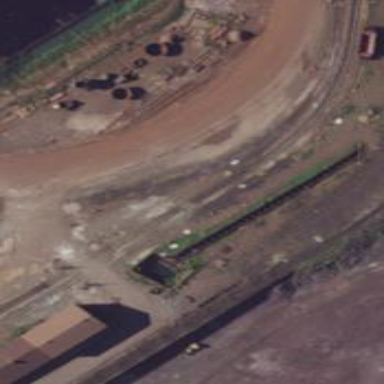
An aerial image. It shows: Rail spur service.